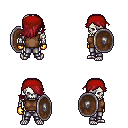
a pixel art fantasy rpg character, male body template, skeleton, brown sleeveless shirt, metal pants, brunette swoop hairstyle, red bandana, gold gloves, shield, four views (front, back, left, right), 2x2 character sprite sheet, small pixel art, hard edges, no anti-aliasing